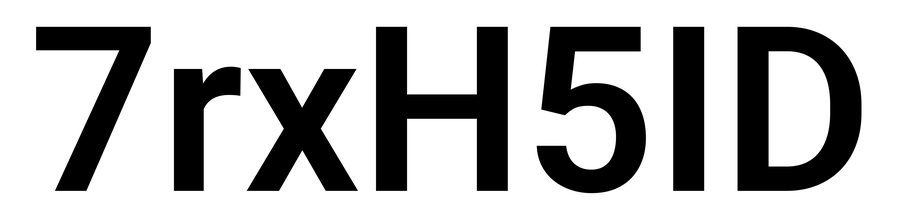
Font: Roboto_SemiBold